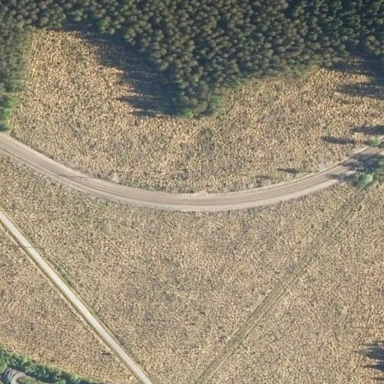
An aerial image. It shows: Clearcut area with scrub vegetation.